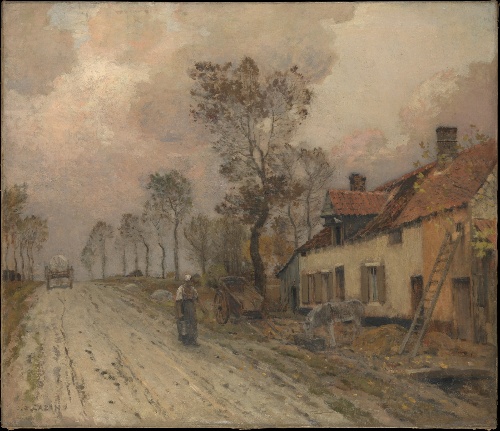
Title: The Route Nationale at Samer
Artist: Jean-Charles Cazin
Artist bio: French, Samer 1841–1901 Lavandou
Object type: Painting
Classification: Paintings
Medium: Oil on canvas
Dimensions: 41 1/2 x 48 1/4 in. (105.4 x 122.6 cm)
Department: European Paintings
Credit line: Bequest of Maria DeWitt Jesup, from the collection of her husband, Morris K. Jesup, 1914
Accession year: 1915
Repository: Metropolitan Museum of Art, New York, NY
Tags: Roads|Women|Donkeys|Carts